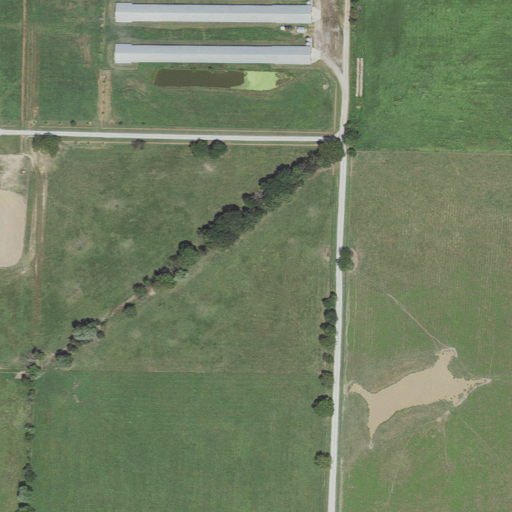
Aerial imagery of plain(s) in Arkansas named Lindsley Prairie containing pasture, medium intensity development, high intensity development, and low intensity development